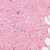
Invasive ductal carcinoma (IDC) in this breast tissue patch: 0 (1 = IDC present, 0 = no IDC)